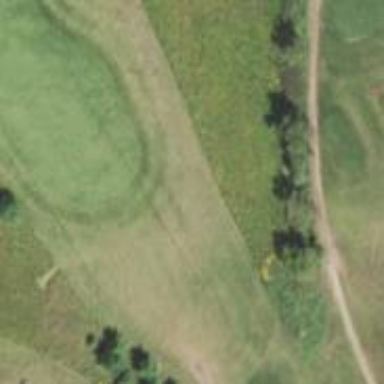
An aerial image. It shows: Area with grass used as rough in golf course.